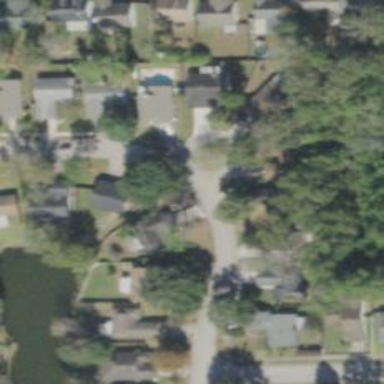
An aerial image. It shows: Residential road.